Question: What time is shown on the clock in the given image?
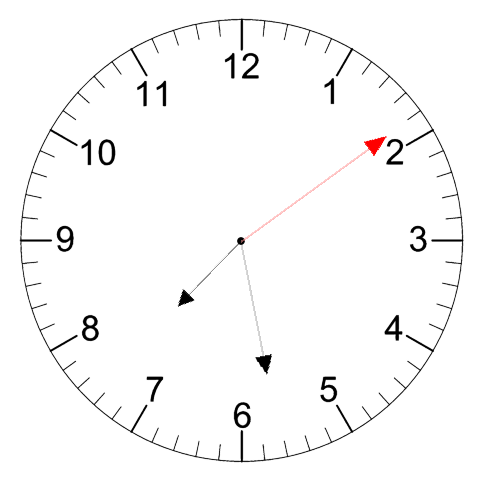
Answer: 07:28:09